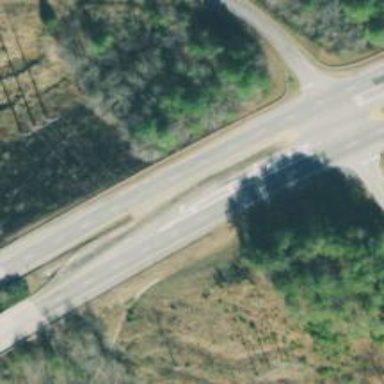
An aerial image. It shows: Asphalt road designated as trunk highway.